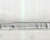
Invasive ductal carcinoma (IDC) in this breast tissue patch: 0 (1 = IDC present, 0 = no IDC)